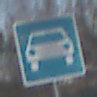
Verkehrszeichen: Kraftfahrstrasse
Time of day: SunriseSunset
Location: Outdoor (Suburban)
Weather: PartlyCloudy
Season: Winter
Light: Natural